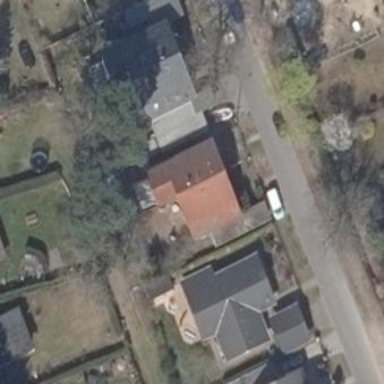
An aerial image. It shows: Gabled roof on residential building.